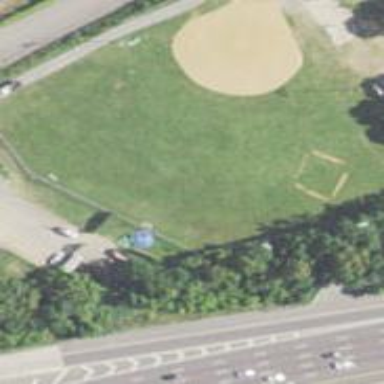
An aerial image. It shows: Baseball pitch for leisure and sports activities.